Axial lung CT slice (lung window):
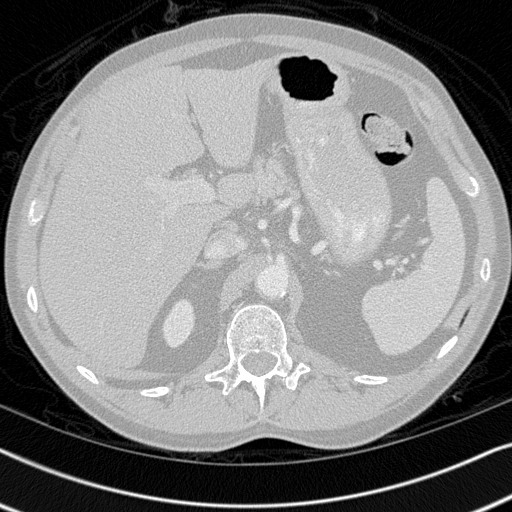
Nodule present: no